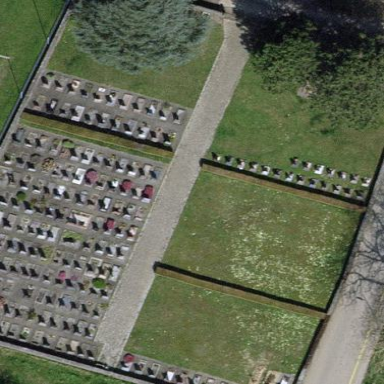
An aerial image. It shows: Cemetery.